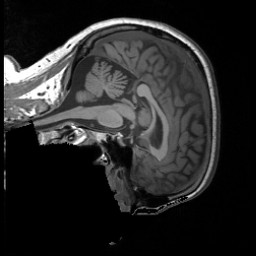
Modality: T1w
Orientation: sagittal